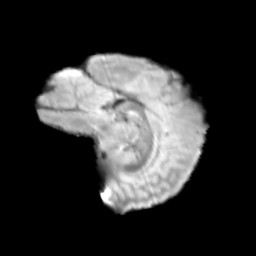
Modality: T2w
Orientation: sagittal
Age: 9
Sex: male
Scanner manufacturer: siemens
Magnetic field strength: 3 T
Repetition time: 3.8 s
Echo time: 0.07 s